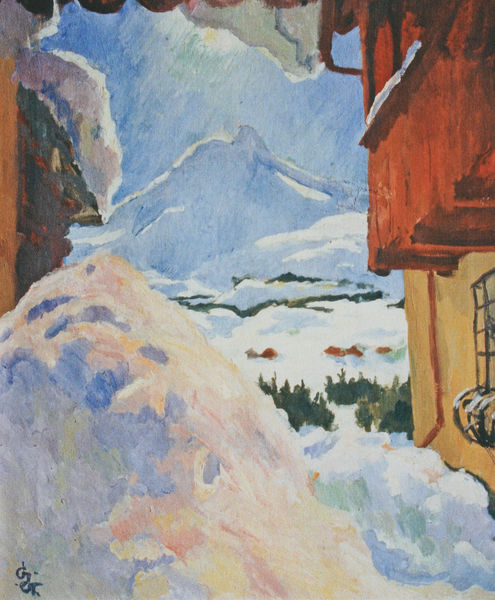
Titel: Blick auf Piz da la Margna im Winter
Künstler: Giovanni Giacometti
Standort: Winterthur
Institution: Stiftung für Kunst, Kultur und Geschichte
Schlagwörter: berg, blau, felsen, gemälde, himmel, schatten, weiß, wolken, aquarell, bäume, gelb, grün, impressionismus, landschaft, ocker, braun, fenster, holz, licht, nacht, blick, dach, eis, gebäude, haus, rot, schnee, weg, expressionismus, malerei, signatur, öl, erde, häuser, brüstung, busch, gitter, hütte, sonne, rosa, tal, wald, vorbau, deutschland, balkon, japan, fassade, anstieg, berge, gebirge, gipfel, gletscher, modern, dorf, farbe, hochgebirge, lawine, hof, winter, tannen, ölgemälde, gauguin, erker, mond, hauswand, alpen, haufen, urlaub, schweiz, initialen, leinwand, ölmalerei, besuch, bauernhaus, fachwerk, fensterbrett, blich, stadel, eisengitter, schneehaufen, schmelze, schneeberg, alphütte, eiszapfen, davos, umgekehrt, waldgrenze, landschaftz, lichtmalerei, #balu, mgemälde, östereich, tupfen rot